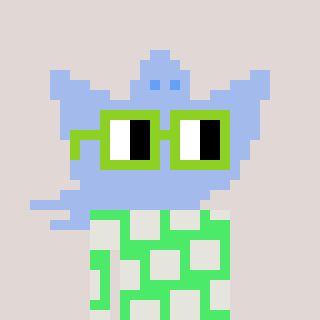
a pixel art character with square light green glasses, a ghost-B-shaped head and a teal-colored body on a warm background